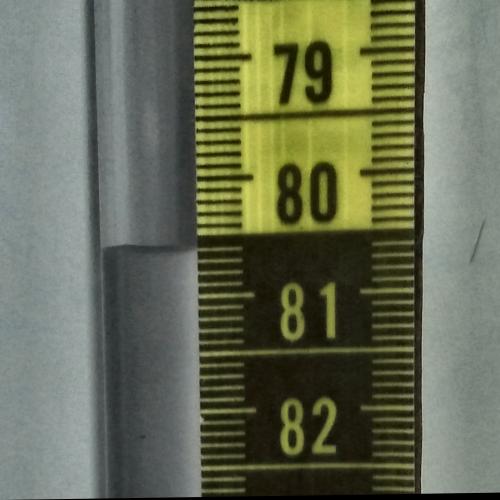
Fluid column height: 80.6 cm